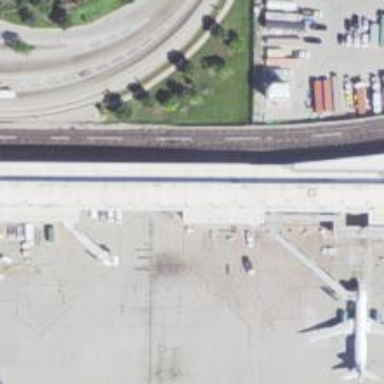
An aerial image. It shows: Airport gate.